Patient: sex F, age 68
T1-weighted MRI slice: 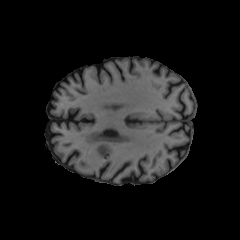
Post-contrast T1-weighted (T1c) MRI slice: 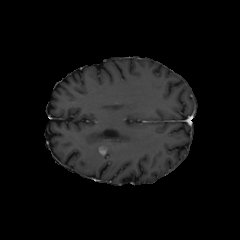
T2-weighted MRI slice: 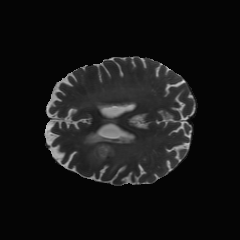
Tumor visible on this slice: yes
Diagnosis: Glioblastoma, IDH-wildtype
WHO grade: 4